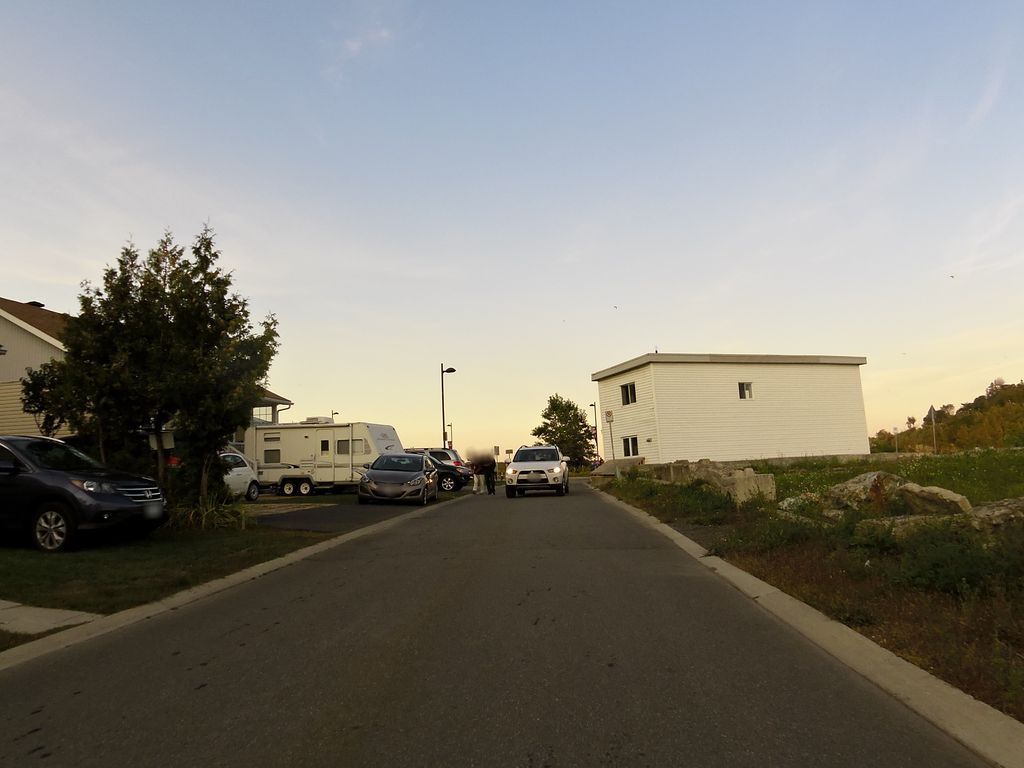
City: ottawa-gatineau